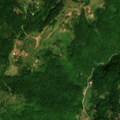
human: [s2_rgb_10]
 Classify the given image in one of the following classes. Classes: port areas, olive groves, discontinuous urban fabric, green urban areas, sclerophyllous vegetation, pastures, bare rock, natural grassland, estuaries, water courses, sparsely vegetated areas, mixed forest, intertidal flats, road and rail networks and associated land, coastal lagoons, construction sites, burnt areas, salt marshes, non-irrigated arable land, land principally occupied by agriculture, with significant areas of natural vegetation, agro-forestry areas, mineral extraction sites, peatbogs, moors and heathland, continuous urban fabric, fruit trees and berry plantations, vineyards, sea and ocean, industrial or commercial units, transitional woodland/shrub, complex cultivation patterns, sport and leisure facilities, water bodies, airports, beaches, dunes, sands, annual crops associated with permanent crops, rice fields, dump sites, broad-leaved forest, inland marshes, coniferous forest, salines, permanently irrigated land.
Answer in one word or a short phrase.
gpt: pastures, broad-leaved forest